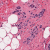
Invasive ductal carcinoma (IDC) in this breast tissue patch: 1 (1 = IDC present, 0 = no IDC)